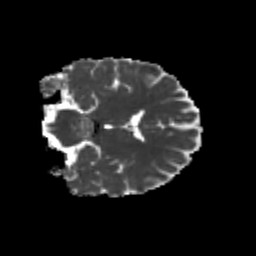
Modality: MD
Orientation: coronal
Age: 23
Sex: male
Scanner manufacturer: siemens
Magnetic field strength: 3 T
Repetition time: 3.5 s
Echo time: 0.104 s